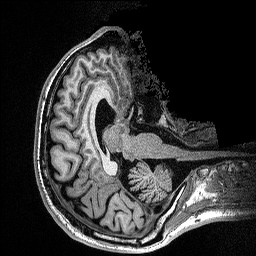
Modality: T1w
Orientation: axial
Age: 20
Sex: female